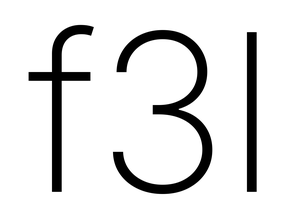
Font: Inter_ExtraLight